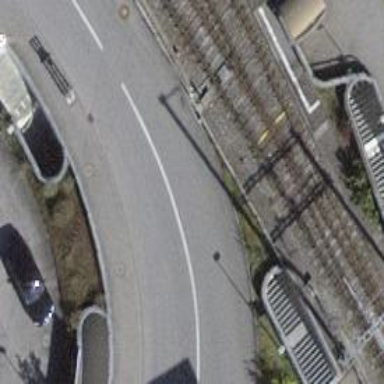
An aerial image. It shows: Asphalt path that goes through tunnel.